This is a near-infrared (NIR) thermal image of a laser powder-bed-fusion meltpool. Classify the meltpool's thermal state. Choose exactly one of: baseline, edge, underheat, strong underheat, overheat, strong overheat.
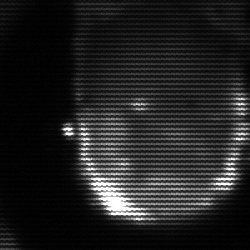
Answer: baseline